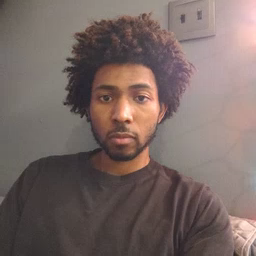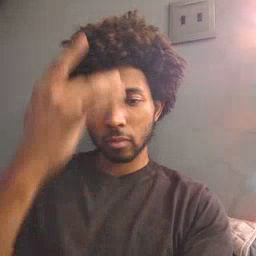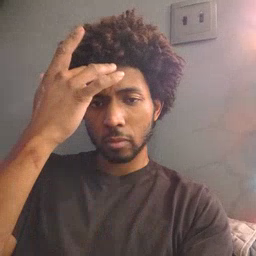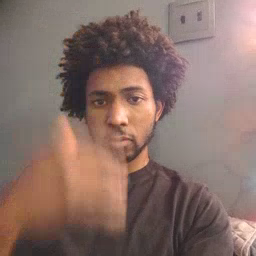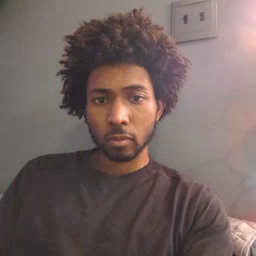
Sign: sick